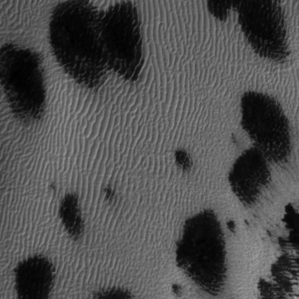
Label: frost